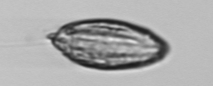
Label: Katodinium_or_Torodinium